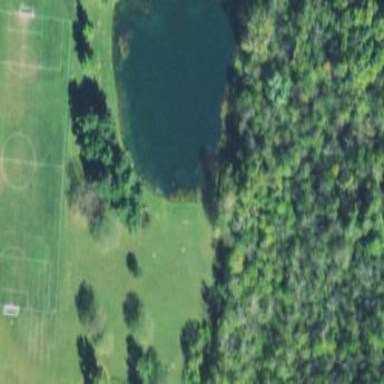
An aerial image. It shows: Serene pond surrounded by nature.